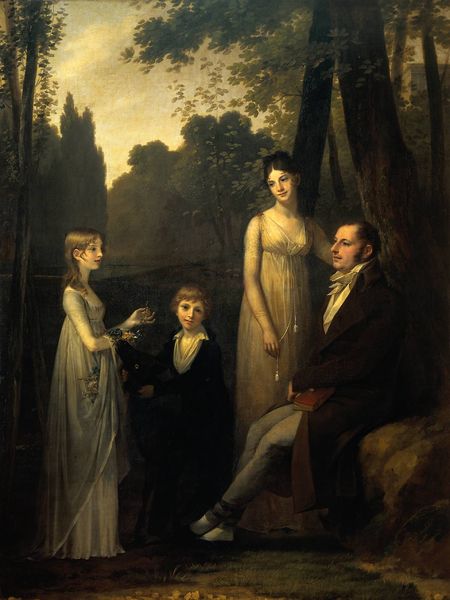
Titel: Rutger Jan van Schimmelpenninck et sa famille, Rutger Jan van Schimmelpenninck und seine Familie
Künstler: Pierre Paul Prudhon
Standort: Amsterdam
Institution: Rijksmuseum
Schlagwörter: baum, blätter, dunkel, felsen, gemälde, gruppe, himmel, laub, mann, schatten, wasser, weiß, wolken, bäume, grün, landschaft, menschen, mädchen, ocker, see, sitzen, teich, äste, abend, blumen, braun, decolte, frau, frisur, frisuren, grau, hell, kleid, kleider, licht, mund, nase, schwarz, blüten, dame, gras, hund, park, rasen, schleier, tier, weg, wiese, beige, schleife, anzug, blond, gesichter, hemd, hose, jacke, jung, arm, arme, augen, blicke, falten, halten, kragen, mensch, stehen, stein, steine, bildnis, gruppenportrait, gruppenporträt, herr, hände, portrait, porträt, öl, ast, erde, gräser, halme, hügel, natur, stamm, büsche, gehen, schlank, sonne, boden, gewand, mantel, sitzend, stehend, eltern, familie, familienporträt, kind, klassizismus, mutter, paar, tochter, vater, dekolletee, england, locken, scheitel, seide, wald, kinder, turm, garten, taille, schuhe, fels, dunst, klein, idylle, bank, romantik, stämme, sprechen, weiblich, junge, knöchel, fliege, gehrock, blumenstrauß, geschwister, schwestern, vier, knabe, buch, dom, spaziergang, idyllisch, lichtung, backenbart, koteletten, nadelbaum, ehefrau, ehemann, schwester, gruppenbild, halbglatze, einband, biedermeier, ehepaar, männlich, leder, rinde, kin, empire, gamaschen, träger, sohn, familienportrait, quasten, empirestil, zuhören, fessel, vertikalen, friedlich, anlehenen, ghrock, jugendliche, portraiporträt, klaid, bommeln, famiie, chemisenkleider